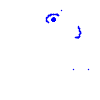
Particle: pion